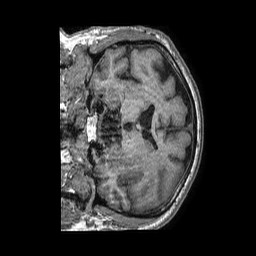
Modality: T1w
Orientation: coronal
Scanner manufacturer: philips
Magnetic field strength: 1.5 T
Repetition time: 0.007551 s
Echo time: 0.003428 s